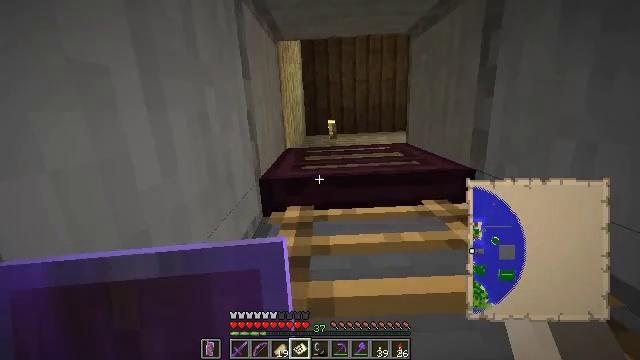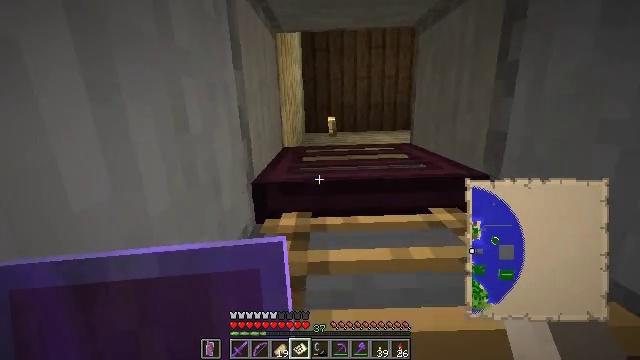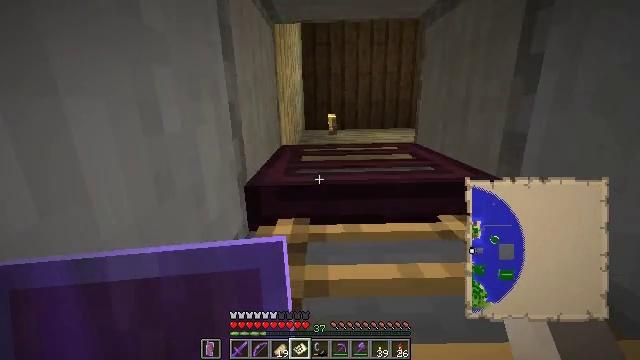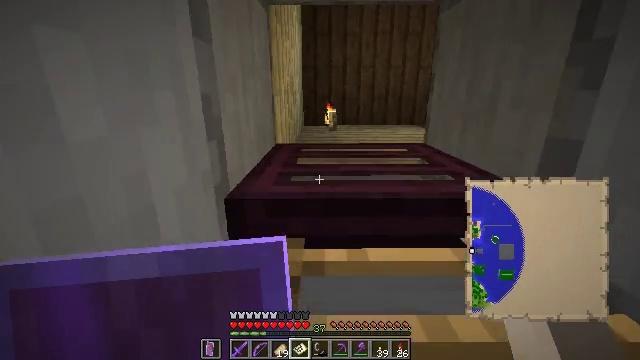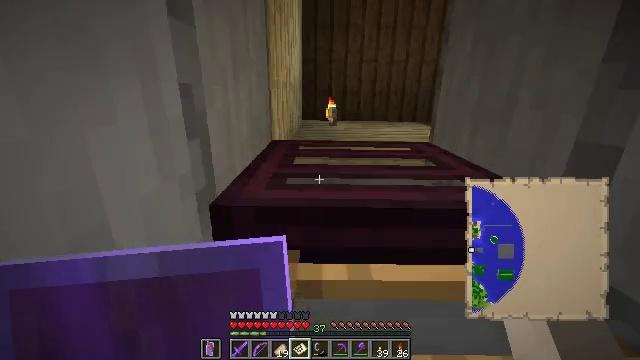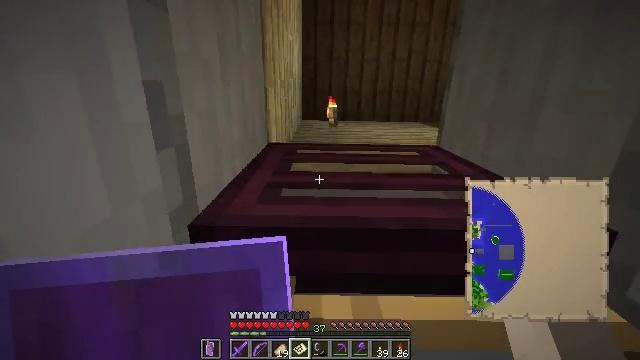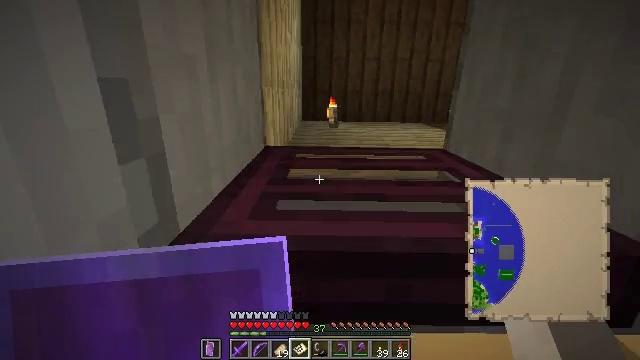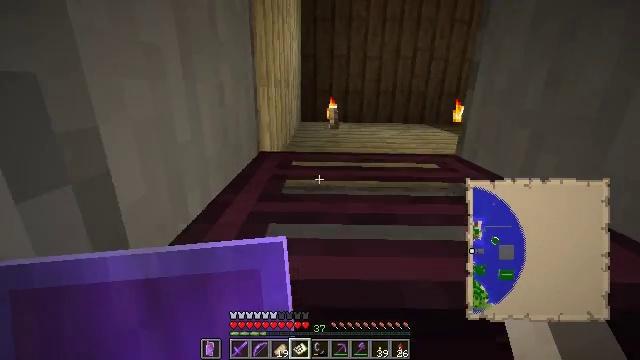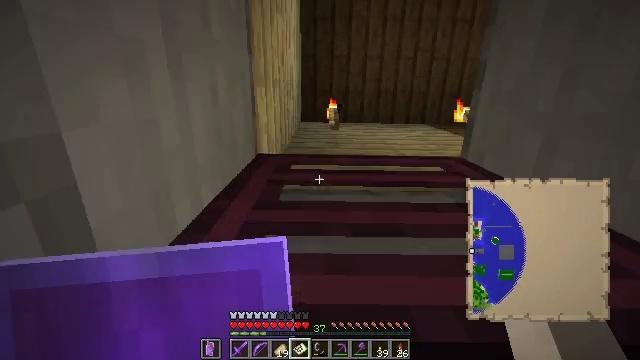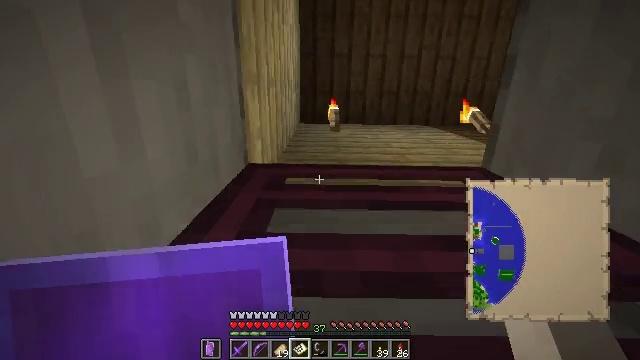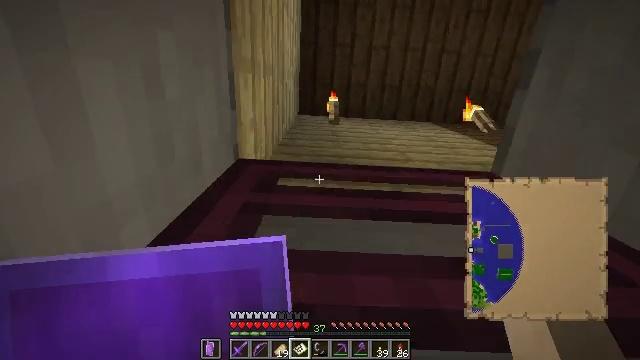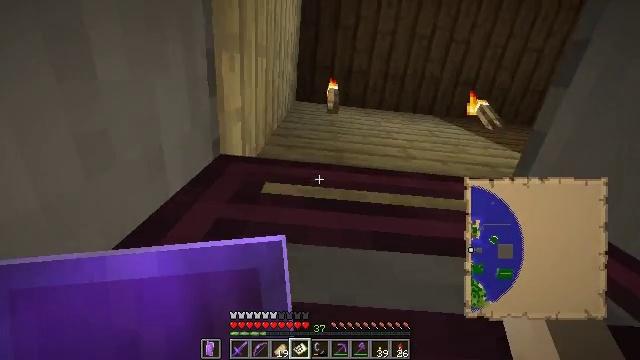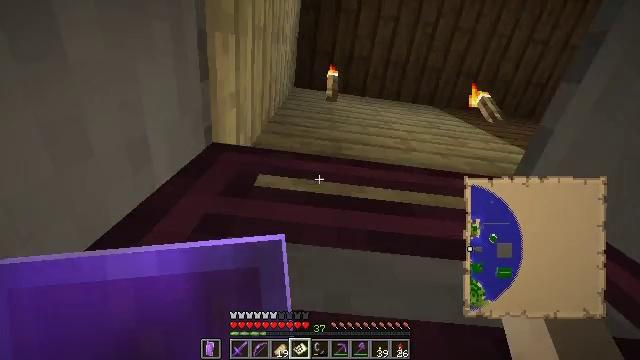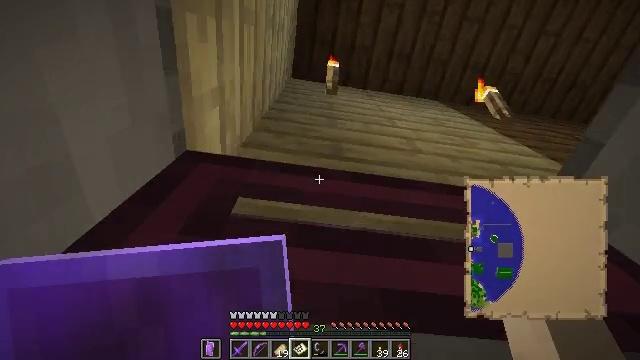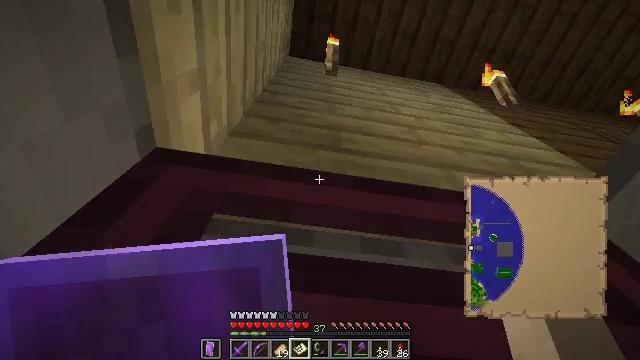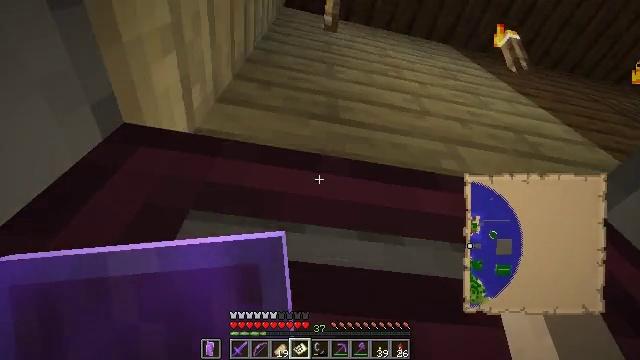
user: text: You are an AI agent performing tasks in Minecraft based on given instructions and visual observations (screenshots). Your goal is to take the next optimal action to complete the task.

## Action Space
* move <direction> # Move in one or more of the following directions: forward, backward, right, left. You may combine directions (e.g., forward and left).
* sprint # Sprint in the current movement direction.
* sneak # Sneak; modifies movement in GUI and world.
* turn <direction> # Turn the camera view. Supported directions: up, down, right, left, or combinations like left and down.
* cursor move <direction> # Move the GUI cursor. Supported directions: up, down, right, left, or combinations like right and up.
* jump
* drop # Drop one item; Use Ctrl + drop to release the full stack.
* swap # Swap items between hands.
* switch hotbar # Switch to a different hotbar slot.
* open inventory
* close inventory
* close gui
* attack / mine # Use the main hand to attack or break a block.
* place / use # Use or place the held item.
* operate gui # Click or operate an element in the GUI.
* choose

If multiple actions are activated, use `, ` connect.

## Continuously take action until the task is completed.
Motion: motion action
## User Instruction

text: Mine the bone block found in fossils.
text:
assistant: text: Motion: move forward, sprint
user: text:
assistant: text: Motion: move forward, sprint
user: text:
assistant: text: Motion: move forward, sprint, turn right and down
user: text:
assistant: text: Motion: move forward, sprint, turn right and down
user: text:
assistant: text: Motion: move forward, sprint
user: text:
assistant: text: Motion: move forward, sprint
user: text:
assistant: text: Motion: move forward, sprint
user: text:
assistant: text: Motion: move forward, sprint
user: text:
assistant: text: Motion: move forward, sprint
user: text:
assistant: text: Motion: move forward, sprint, turn right and down
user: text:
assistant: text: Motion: move forward, sprint, turn right and down
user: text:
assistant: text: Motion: move forward, sprint, turn right and down
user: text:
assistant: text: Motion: move forward, sprint, turn down
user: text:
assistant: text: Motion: move forward, sprint, turn right and down
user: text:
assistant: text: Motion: move forward, sprint, turn right and down
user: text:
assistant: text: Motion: move forward, sprint, turn right and down
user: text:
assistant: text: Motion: move forward, sprint, turn down
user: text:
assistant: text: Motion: move forward, sprint, turn down
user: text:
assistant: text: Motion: move forward, sprint, turn down
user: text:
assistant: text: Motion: move forward, sprint, turn down
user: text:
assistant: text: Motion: move forward, sprint, turn down
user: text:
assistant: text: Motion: move forward, sprint, turn down
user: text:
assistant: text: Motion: move forward, sprint, turn down
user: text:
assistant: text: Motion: move forward, sprint, turn down
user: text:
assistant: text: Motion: move forward, sprint
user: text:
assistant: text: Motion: move forward, sprint
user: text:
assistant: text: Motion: move forward, sprint
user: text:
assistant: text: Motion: move forward, sprint, turn right
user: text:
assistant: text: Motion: move forward, sprint
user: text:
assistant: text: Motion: move forward, sprint, turn right